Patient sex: M
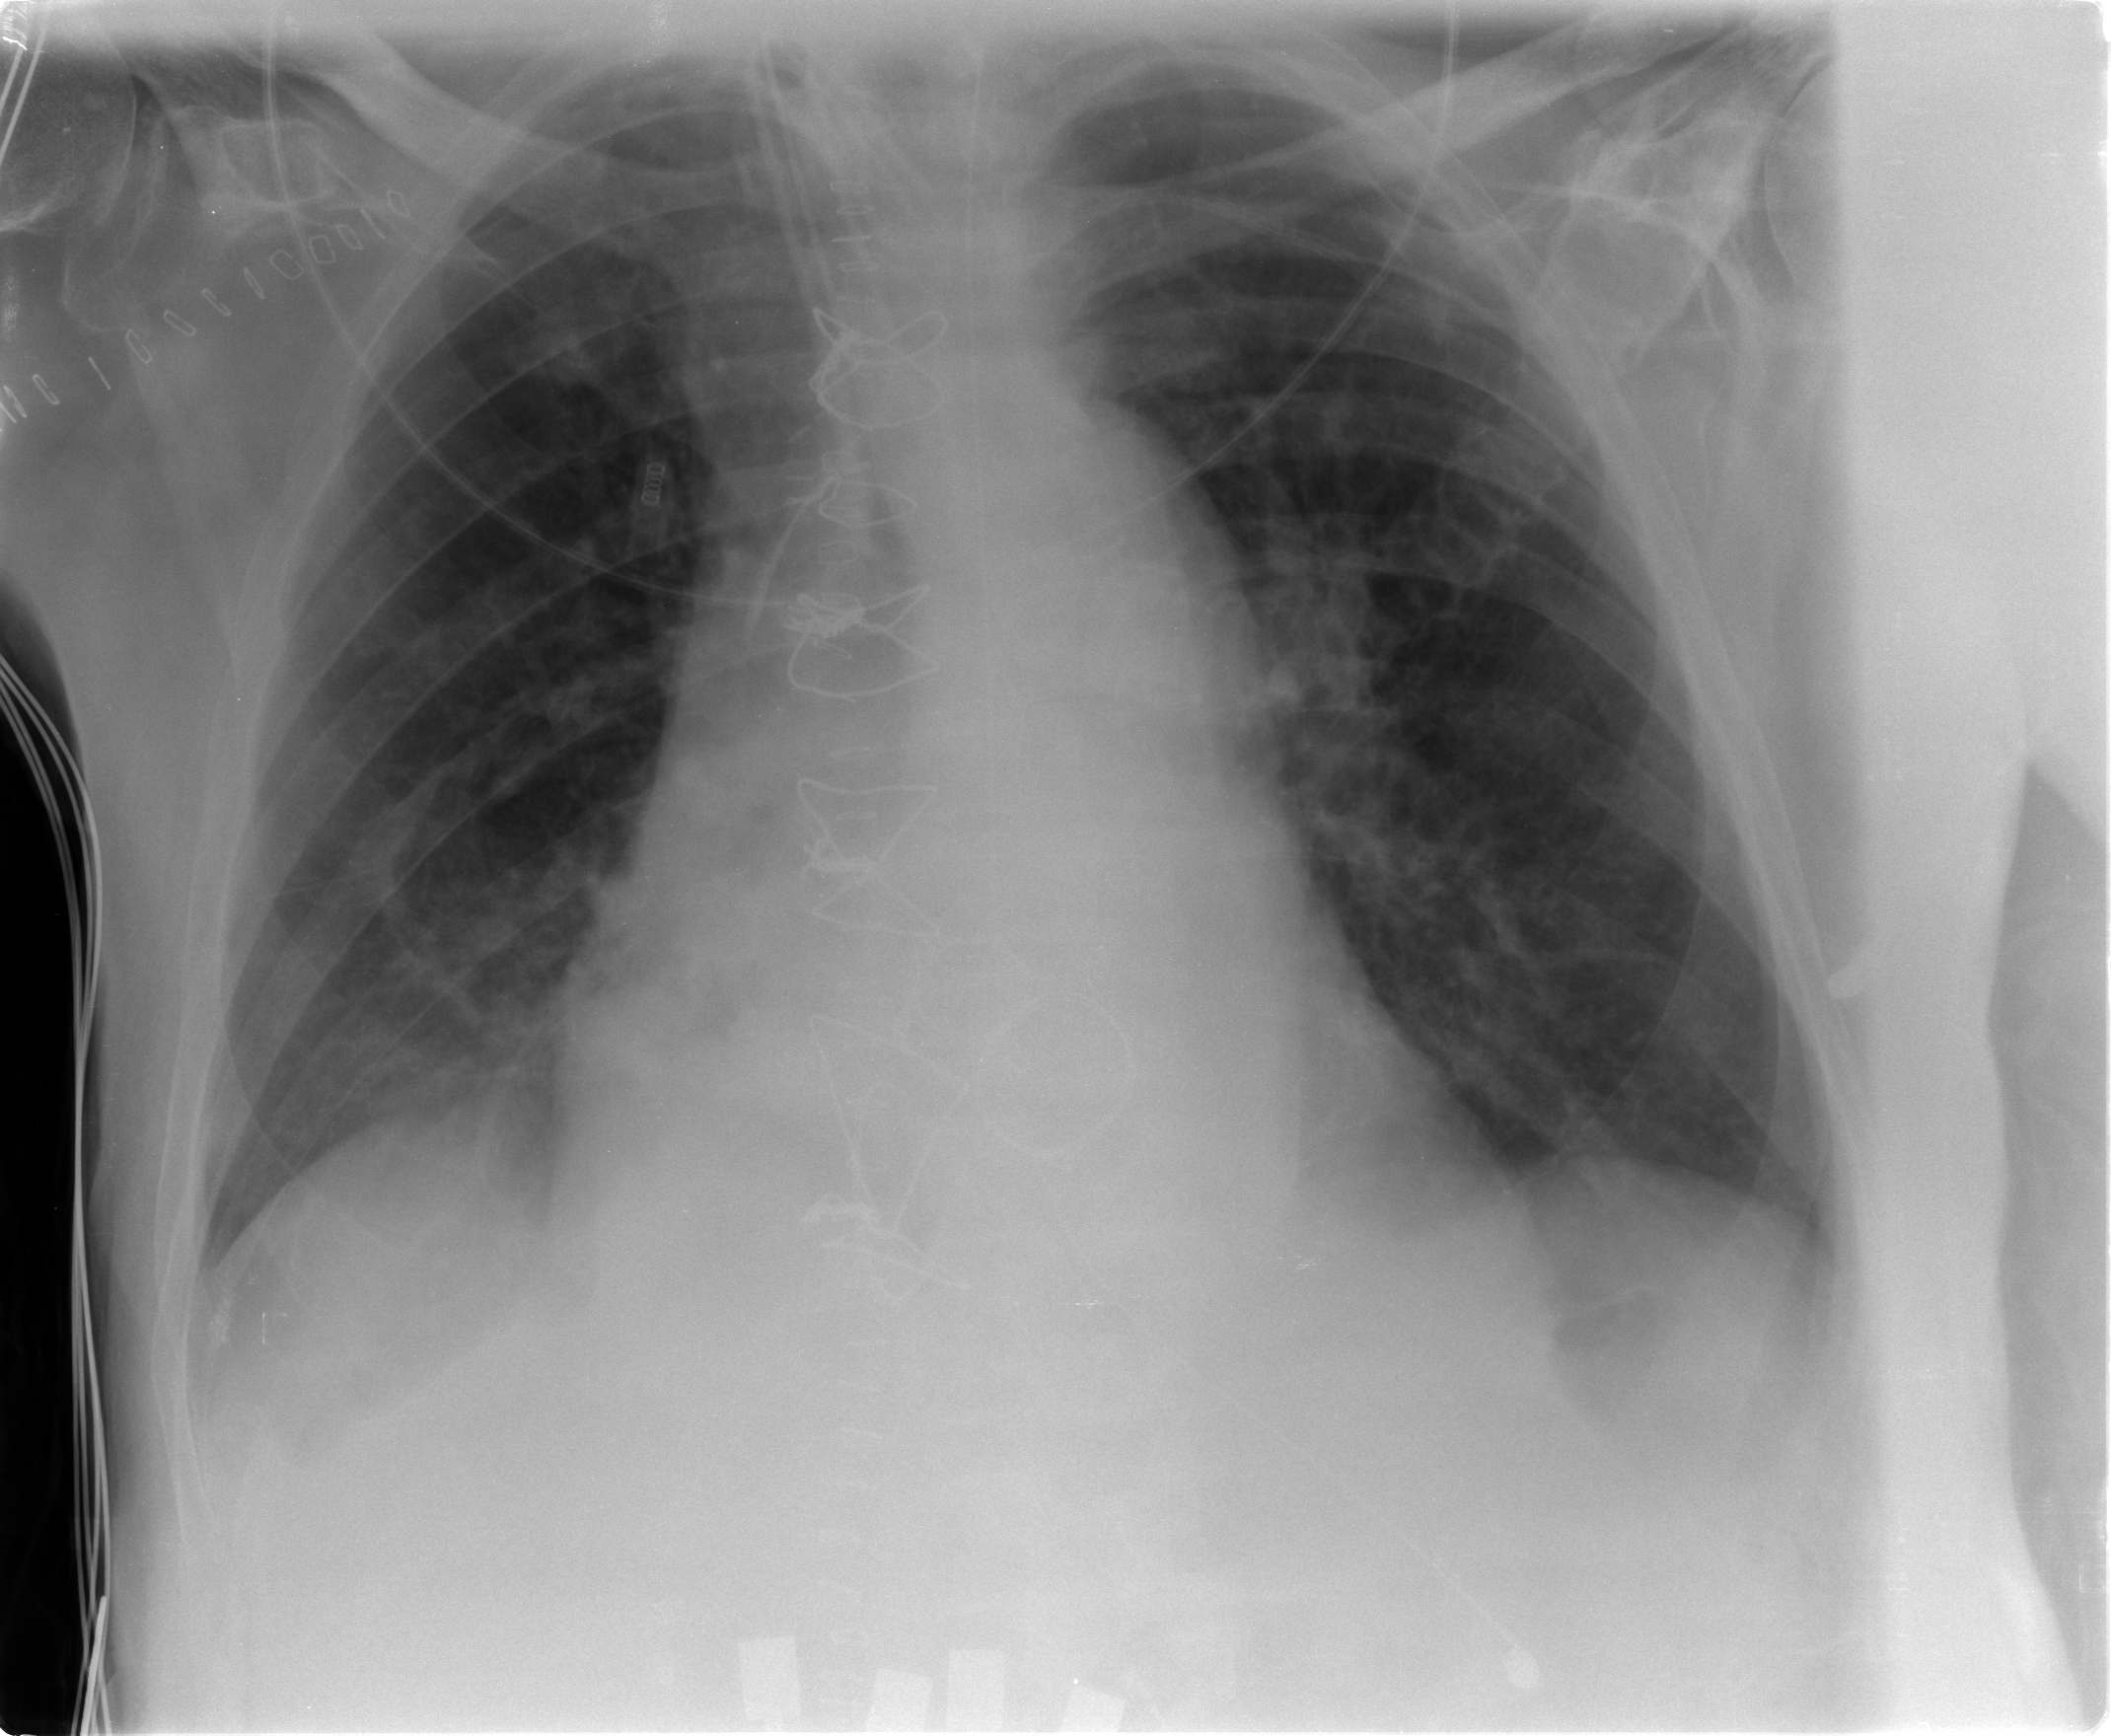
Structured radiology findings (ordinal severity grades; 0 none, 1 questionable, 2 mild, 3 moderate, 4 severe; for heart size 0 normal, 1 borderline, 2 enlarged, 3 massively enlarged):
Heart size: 2
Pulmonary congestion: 1
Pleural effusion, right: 2
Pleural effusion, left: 1
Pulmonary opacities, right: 1
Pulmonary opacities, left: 0
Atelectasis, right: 1
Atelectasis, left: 1